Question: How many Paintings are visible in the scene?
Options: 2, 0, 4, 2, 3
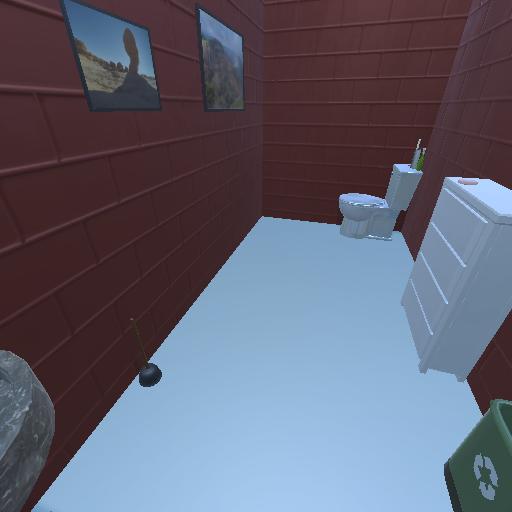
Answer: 2